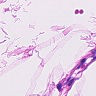
Metastatic tissue present: no